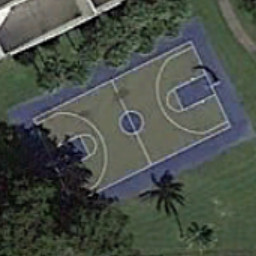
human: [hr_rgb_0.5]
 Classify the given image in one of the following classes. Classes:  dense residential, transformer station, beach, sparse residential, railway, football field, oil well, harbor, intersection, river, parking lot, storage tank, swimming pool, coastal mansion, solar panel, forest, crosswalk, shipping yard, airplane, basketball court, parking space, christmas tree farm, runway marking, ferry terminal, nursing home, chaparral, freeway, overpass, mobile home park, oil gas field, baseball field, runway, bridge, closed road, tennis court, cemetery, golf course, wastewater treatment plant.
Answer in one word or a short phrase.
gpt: basketball court